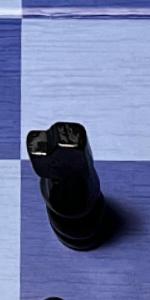
Label: Knight_Black